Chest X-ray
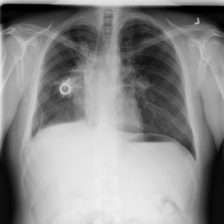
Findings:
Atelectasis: negative
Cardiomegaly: negative
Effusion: negative
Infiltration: negative
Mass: negative
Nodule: negative
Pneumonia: negative
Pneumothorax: negative
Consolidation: negative
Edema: negative
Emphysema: negative
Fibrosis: negative
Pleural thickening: negative
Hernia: negative